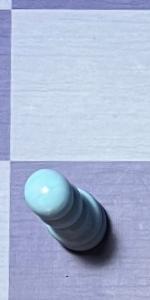
Label: Pawn_White